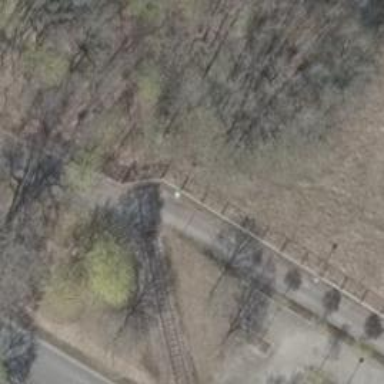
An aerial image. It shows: Uncontrolled railway crossing.